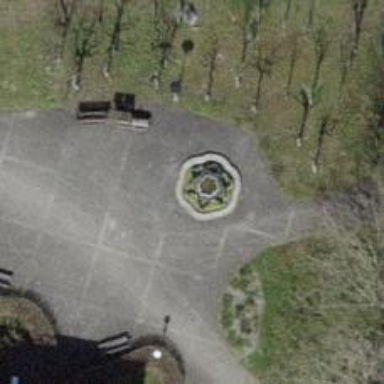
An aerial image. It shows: Fountain.